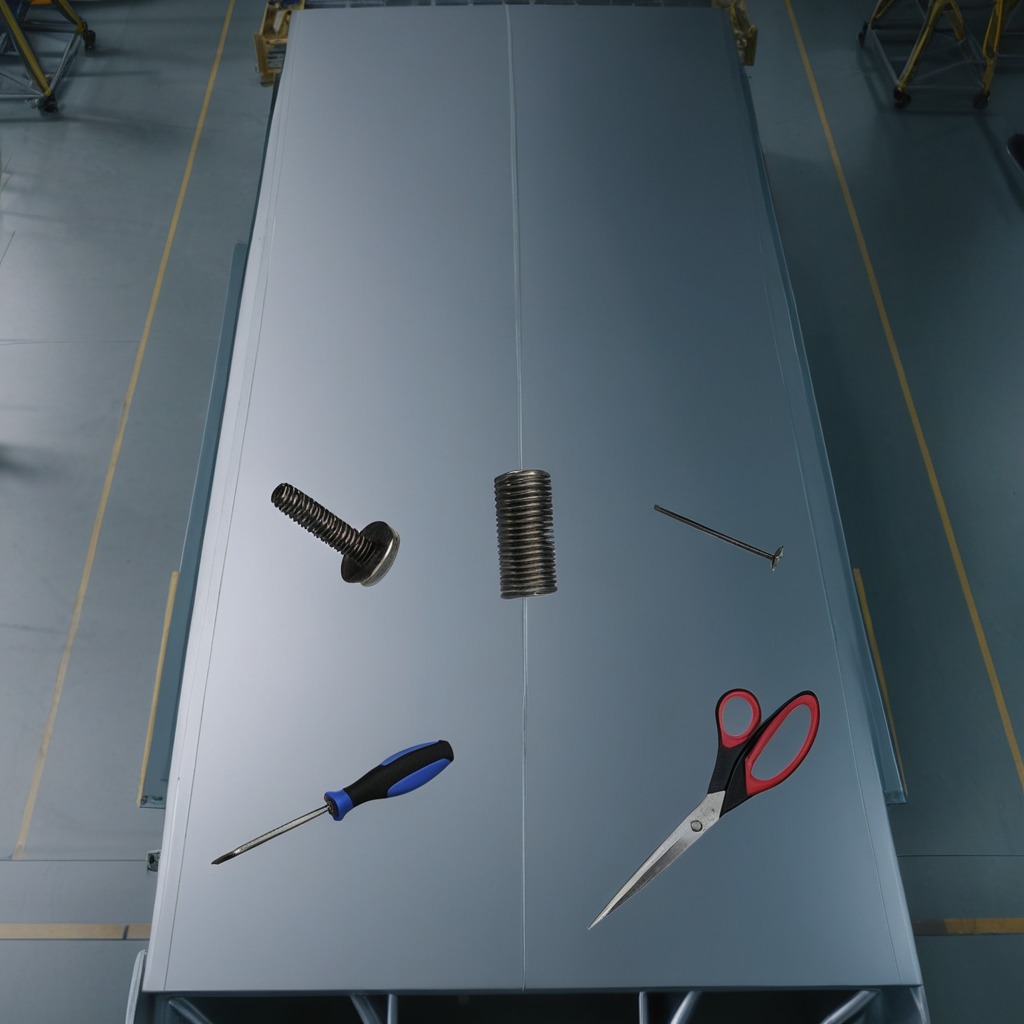
A metal machine screw, an iron nail, a coiled metal spring, a screwdriver, and a pair of scissors are lying on the toolbox surface in an airplane hangar workshop.